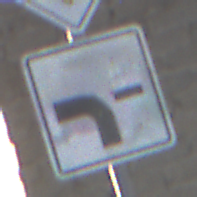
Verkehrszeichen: VerlaufVorfahrtsstrasse6
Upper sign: Vorfahrtsstrasse
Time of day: SunriseSunset
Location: Outdoor (Nature)
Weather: PartlyCloudy
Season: NotSpecified
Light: Natural